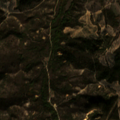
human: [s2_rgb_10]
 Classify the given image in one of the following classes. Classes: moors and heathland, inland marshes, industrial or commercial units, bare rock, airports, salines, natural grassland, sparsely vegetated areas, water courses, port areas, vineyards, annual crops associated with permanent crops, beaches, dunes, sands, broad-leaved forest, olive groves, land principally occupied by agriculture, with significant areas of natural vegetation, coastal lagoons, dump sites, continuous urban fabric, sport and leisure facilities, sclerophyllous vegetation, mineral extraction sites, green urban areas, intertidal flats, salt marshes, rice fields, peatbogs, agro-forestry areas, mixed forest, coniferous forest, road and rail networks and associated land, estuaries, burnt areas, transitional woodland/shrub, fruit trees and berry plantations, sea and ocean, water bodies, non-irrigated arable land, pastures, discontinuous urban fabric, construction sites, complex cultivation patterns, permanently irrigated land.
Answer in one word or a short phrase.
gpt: non-irrigated arable land, broad-leaved forest, mixed forest, transitional woodland/shrub